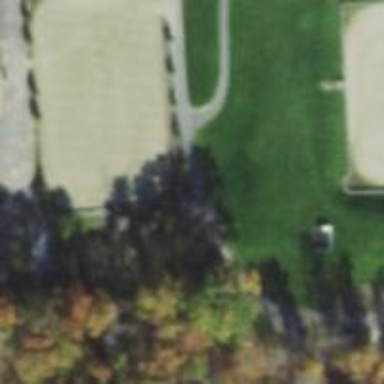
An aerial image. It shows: Dirt equestrian pitch for leisure land.